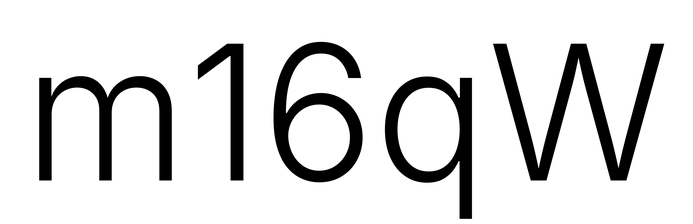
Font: Inter_Light